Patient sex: F
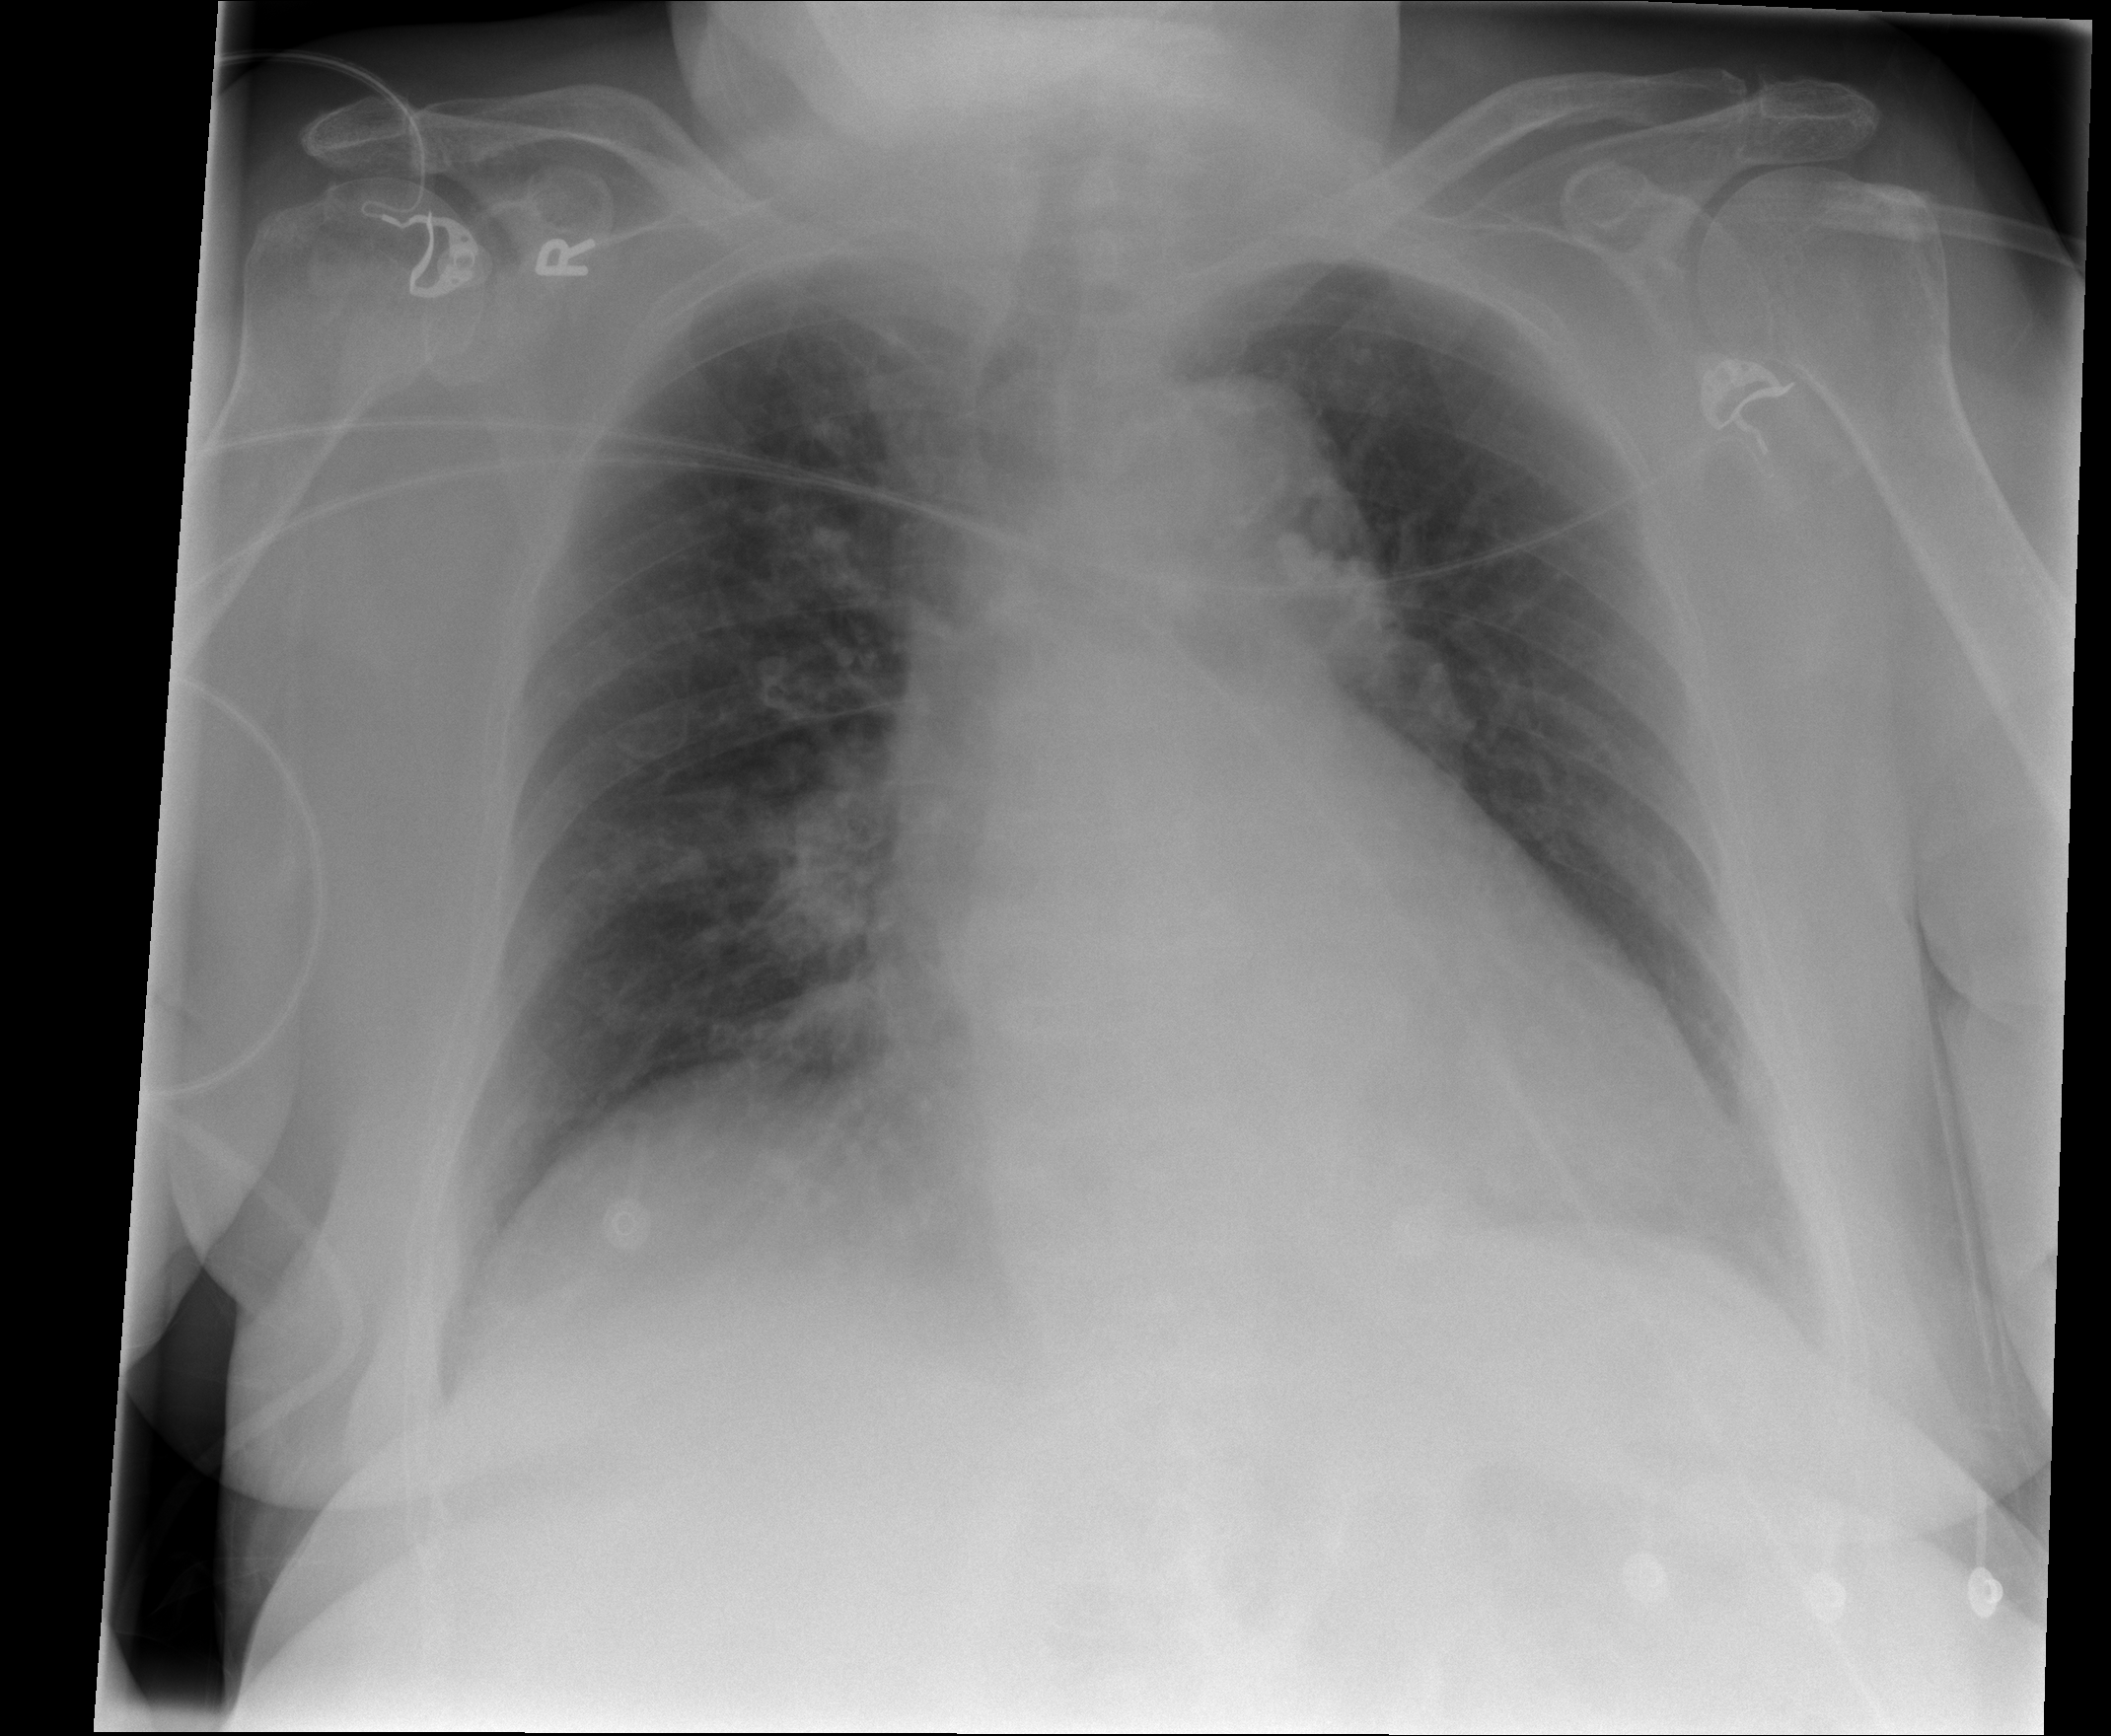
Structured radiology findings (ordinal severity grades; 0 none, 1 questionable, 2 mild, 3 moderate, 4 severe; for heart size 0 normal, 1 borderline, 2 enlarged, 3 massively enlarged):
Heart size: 2
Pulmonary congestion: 2
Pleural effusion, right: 1
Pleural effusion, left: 1
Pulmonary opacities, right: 0
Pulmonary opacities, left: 0
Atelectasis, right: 2
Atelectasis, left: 0